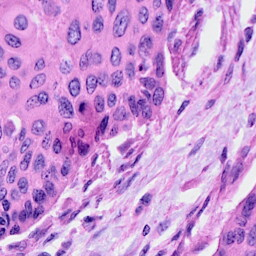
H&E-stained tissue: Cervix